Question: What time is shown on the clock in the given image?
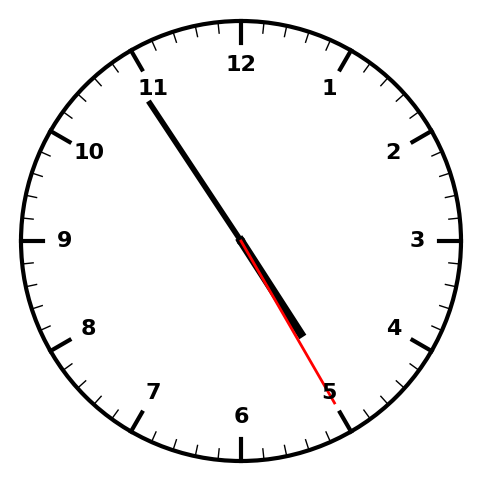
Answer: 04:54:25